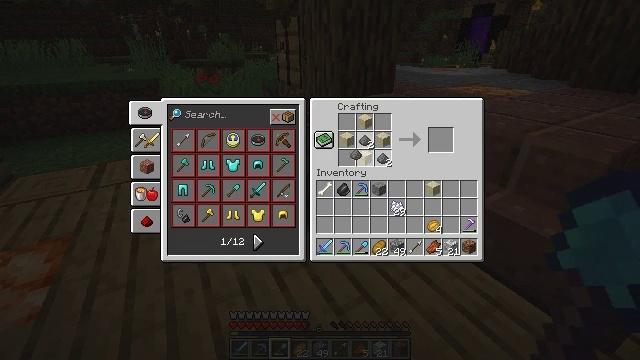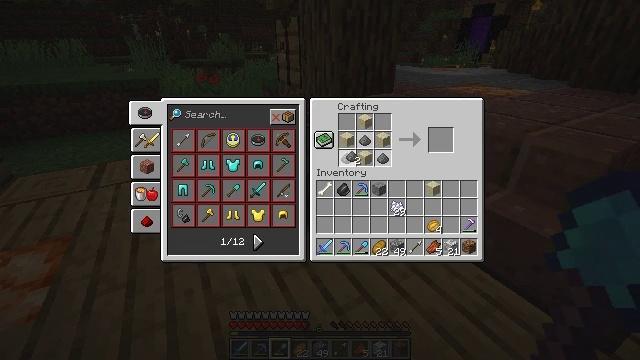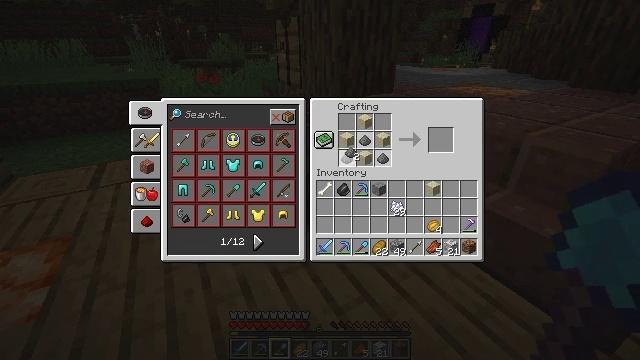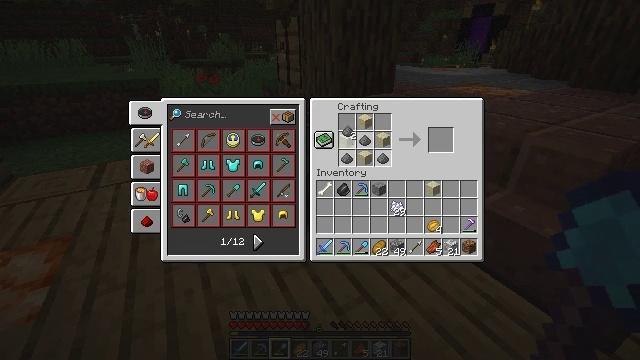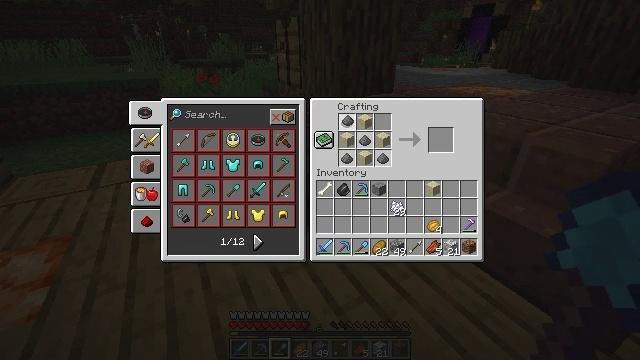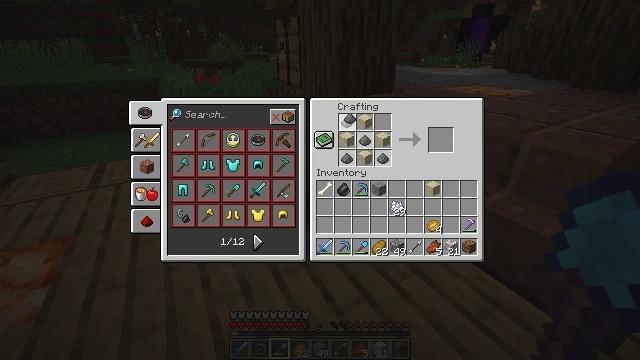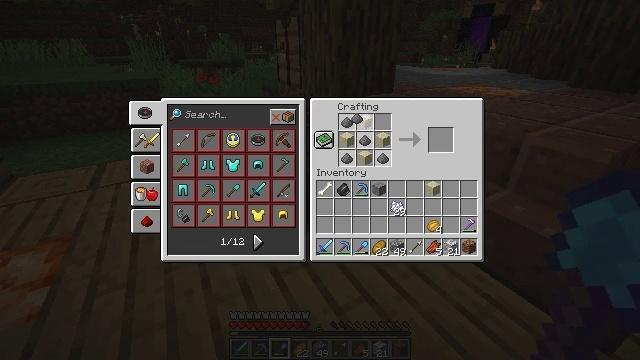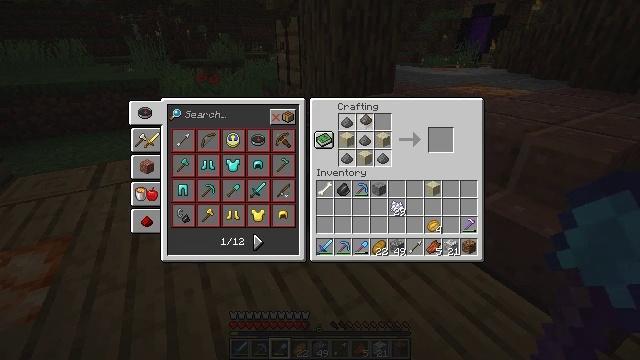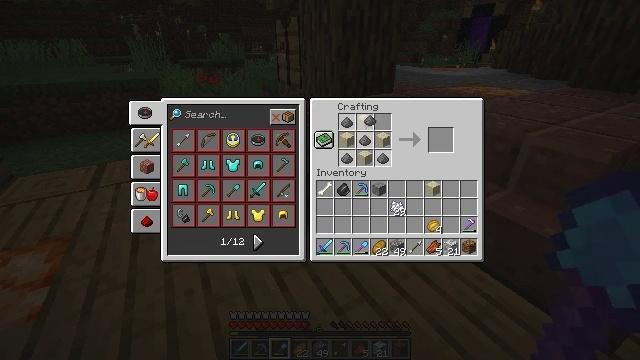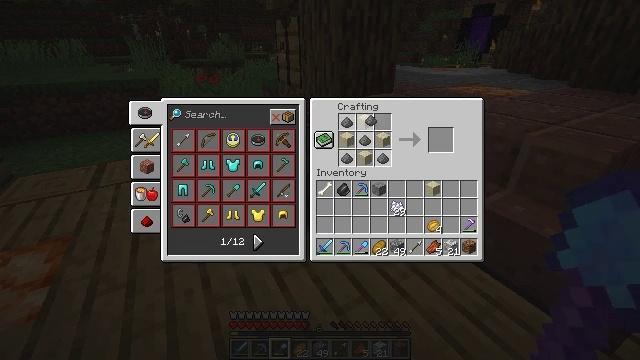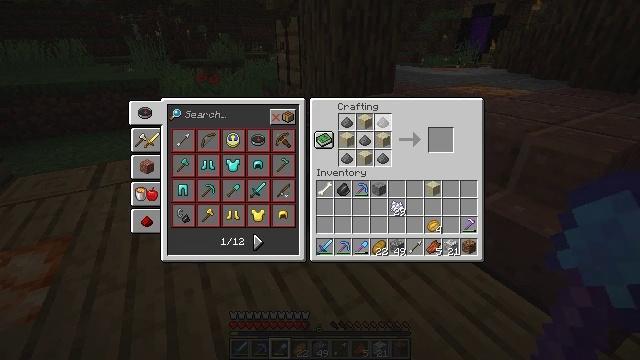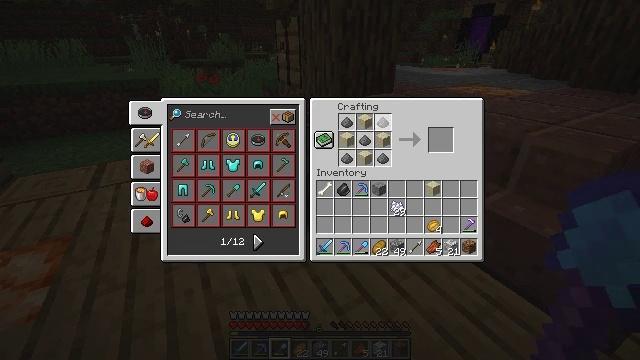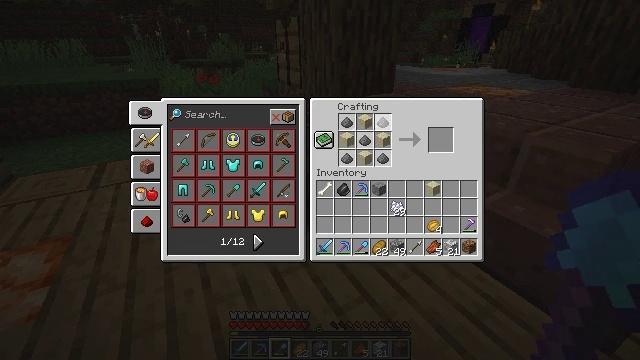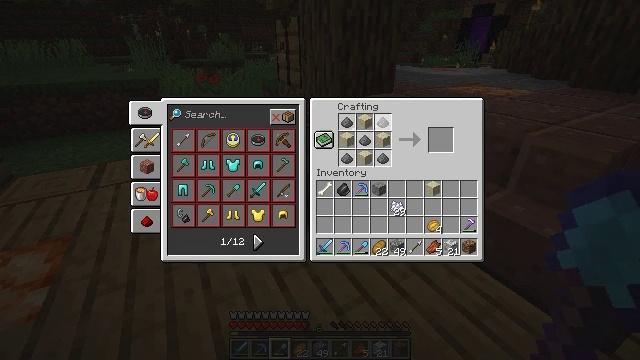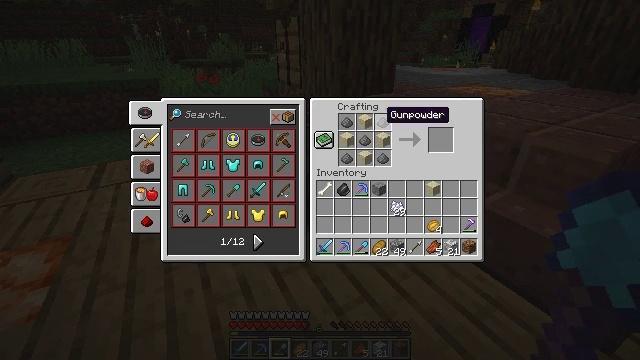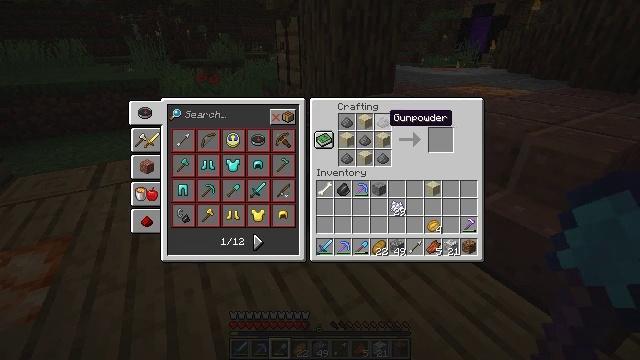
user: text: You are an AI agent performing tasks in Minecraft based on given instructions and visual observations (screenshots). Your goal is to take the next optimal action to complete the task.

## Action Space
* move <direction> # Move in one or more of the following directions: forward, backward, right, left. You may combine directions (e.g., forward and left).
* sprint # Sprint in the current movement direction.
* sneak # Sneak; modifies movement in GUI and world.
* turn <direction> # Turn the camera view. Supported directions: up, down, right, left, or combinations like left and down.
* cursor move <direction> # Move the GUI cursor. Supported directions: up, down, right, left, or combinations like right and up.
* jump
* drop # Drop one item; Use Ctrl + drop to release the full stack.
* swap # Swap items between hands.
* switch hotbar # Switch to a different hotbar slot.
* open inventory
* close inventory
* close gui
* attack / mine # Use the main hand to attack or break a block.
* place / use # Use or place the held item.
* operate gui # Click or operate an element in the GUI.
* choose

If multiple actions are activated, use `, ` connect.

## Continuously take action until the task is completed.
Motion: motion action
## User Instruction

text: Create TNT using the crafting table.
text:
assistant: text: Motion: operate gui
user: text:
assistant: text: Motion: operate gui
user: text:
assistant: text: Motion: cursor move up, operate gui
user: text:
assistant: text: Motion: cursor move up, operate gui
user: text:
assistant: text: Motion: operate gui
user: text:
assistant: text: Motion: cursor move right, operate gui
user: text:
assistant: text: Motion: cursor move right, operate gui
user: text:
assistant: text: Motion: operate gui
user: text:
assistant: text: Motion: operate gui
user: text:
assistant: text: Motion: operate gui
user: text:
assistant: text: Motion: operate gui
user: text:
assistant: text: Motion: operate gui
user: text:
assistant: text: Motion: operate gui
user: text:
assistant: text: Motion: no_op
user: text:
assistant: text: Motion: no_op
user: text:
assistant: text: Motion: cursor move down
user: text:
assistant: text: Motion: cursor move right and down
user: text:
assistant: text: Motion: cursor move right and down
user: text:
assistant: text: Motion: cursor move right
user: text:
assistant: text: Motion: cursor move right
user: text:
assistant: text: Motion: no_op
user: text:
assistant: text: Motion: no_op
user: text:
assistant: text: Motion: no_op
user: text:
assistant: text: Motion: cursor move left
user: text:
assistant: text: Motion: no_op
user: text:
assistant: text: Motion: sneak
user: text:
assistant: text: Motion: sneak
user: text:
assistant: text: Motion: sneak, operate gui
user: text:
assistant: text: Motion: sneak, operate gui
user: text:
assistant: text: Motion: sneak